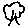
Label: tree